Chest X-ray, PA view. Patient: 50 years old, sex M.
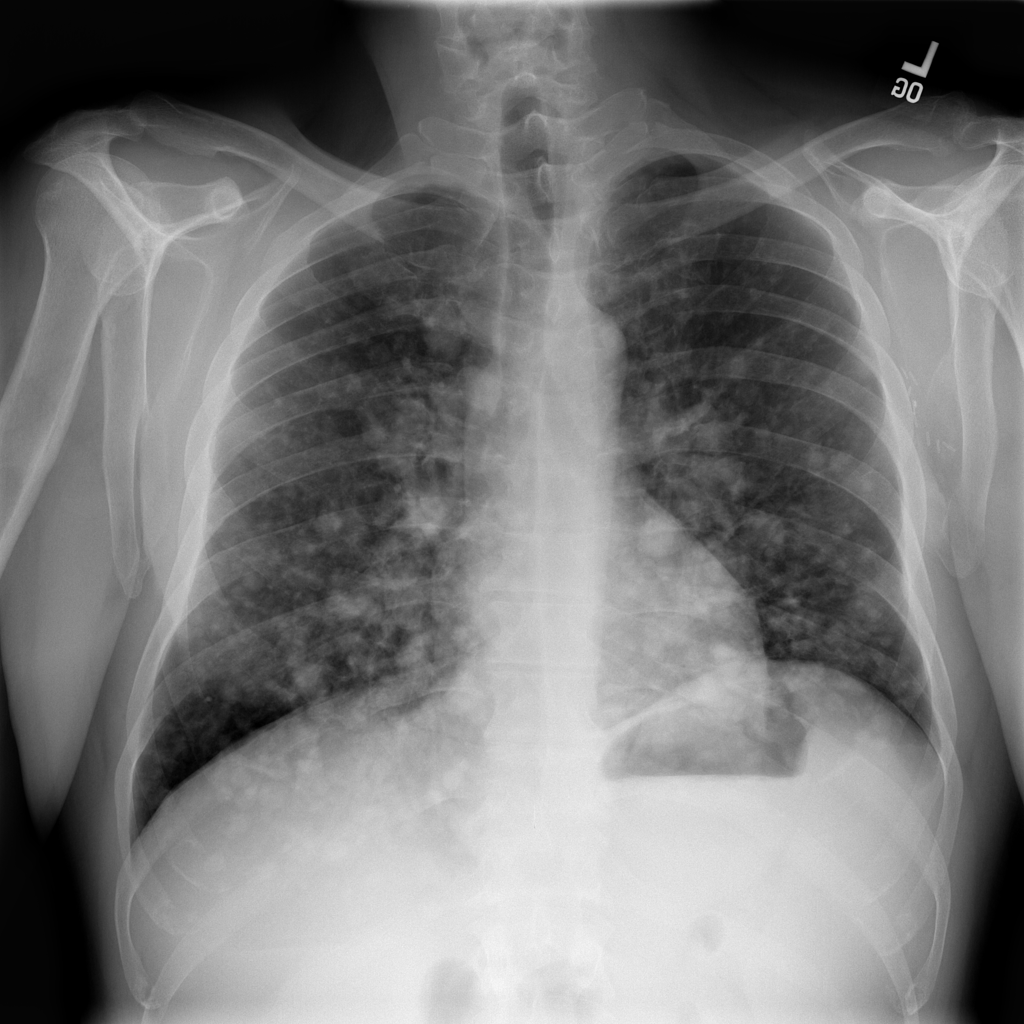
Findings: Nodule